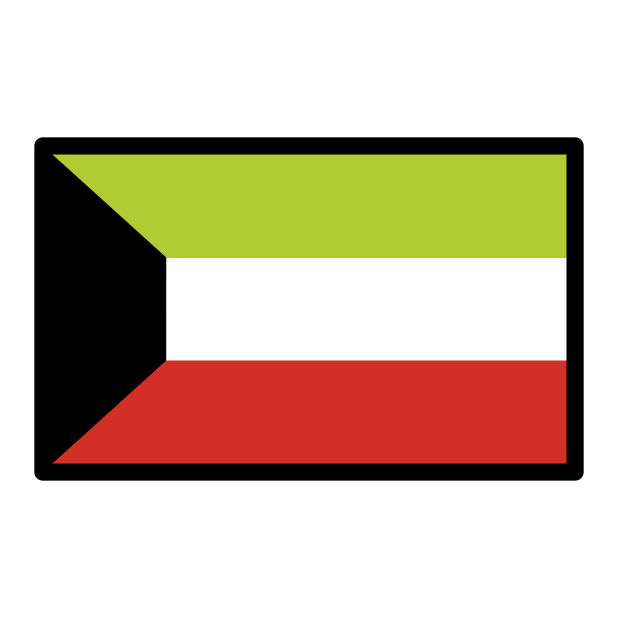
flag: Kuwait